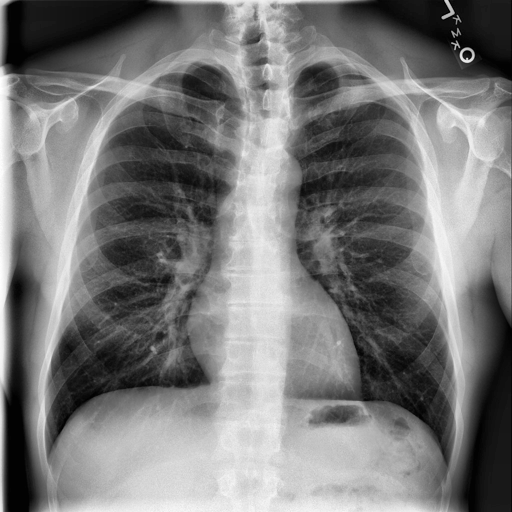
Finding: NORMAL